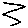
Label: zigzag